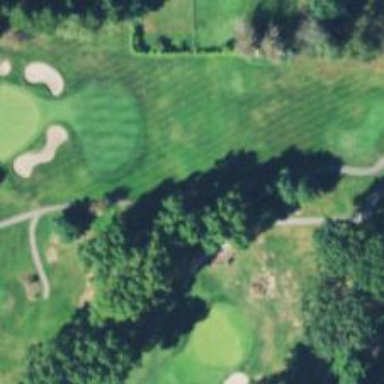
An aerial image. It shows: Path for both road and golf.